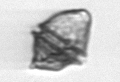
Label: Kryptoperidinium_triquetrum